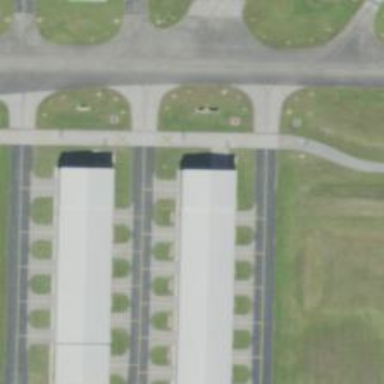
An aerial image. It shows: Image of taxiway at airport.